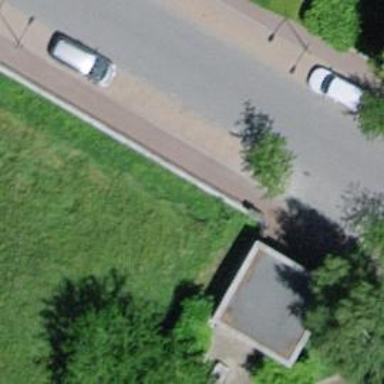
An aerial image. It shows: Sidewalk.